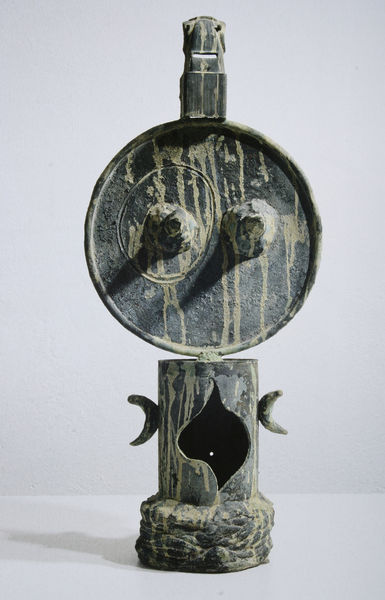
Titel: Femme, Frau
Künstler: Joan Miró
Standort: Barcelona
Institution: Fundació Joan Miró
Schlagwörter: blau, dunkel, hand, kopf, körper, weiß, brust, frau, grau, hell, holz, mund, schwarz, säule, augen, gesicht, mensch, sockel, teller, hände, auge, kreis, rund, henkel, keramik, skulptur, statue, ton, beine, bein, brüste, abstrakt, afrika, pfeife, ernst, metall, bronze, plastik, plinthe, vagina, assemblage, collage, surrealismus, dada, eisen, schild, gefäß, messing, scheibe, kupfer, brille, öffnung, orgel, eiß, basis, objekt, blech, glasur, monokel, max, totem, halbkreise, halbmonde, monde, kreamik, dadaismus, akuaba, dadamax, ethnologisch, fruchtbarkeitsfigur, körperöffnung, scheibenkopf